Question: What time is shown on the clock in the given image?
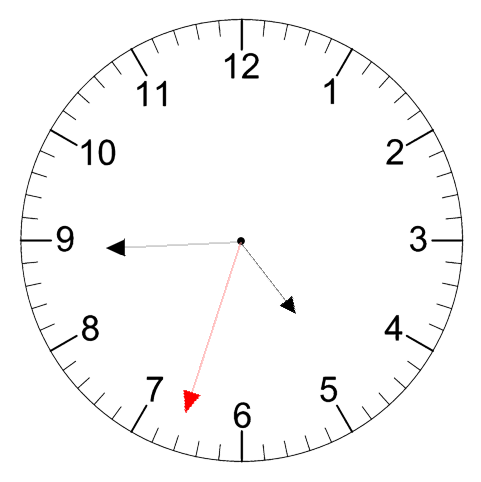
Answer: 04:44:33